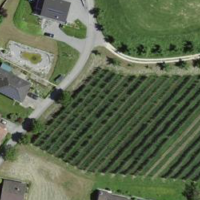
EUNIS habitat code: 55
Species observed at this site:
Lysimachia vulgaris
Lycopus europaeus
Filipendula ulmaria